Interaction volume radius: 10 \u00c5
Interaction volume height: 10 \u00c5
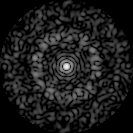
Disorder parameter: 0.8369